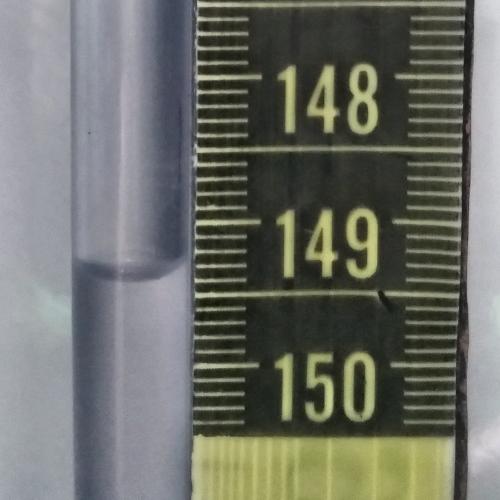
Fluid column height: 149.3 cm